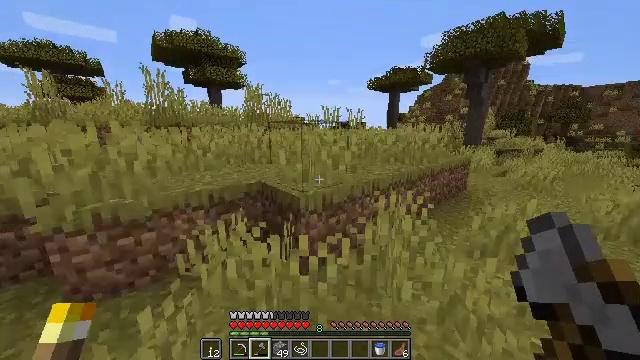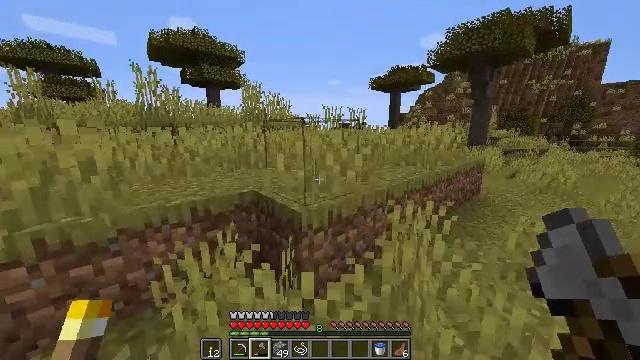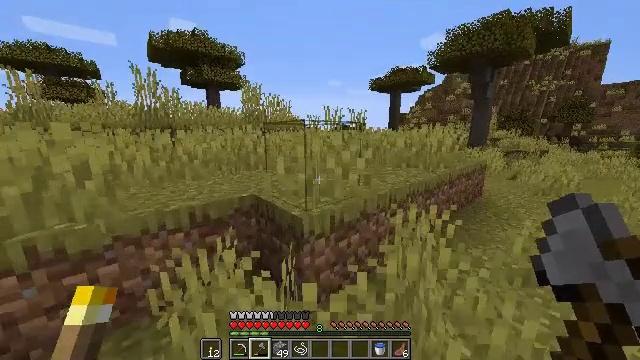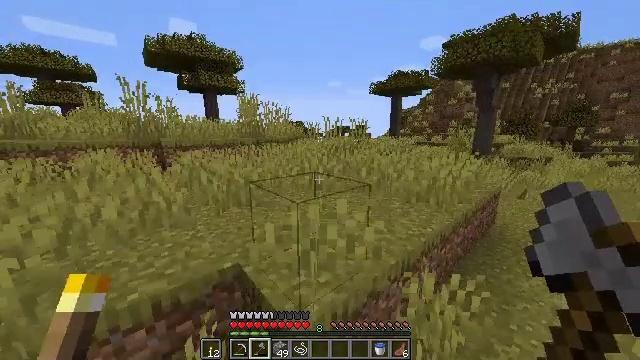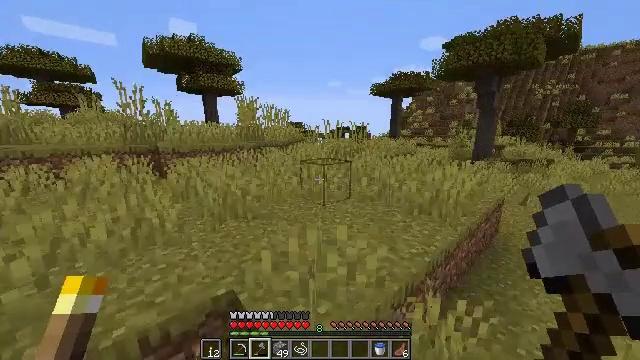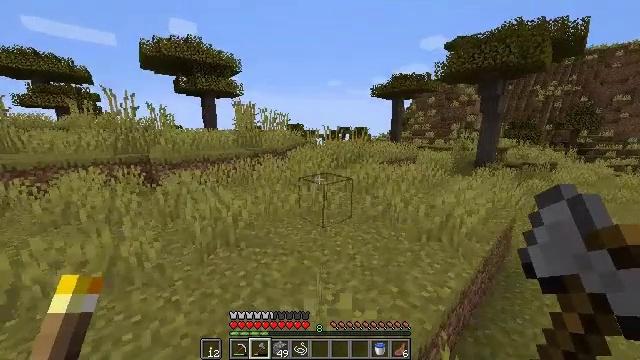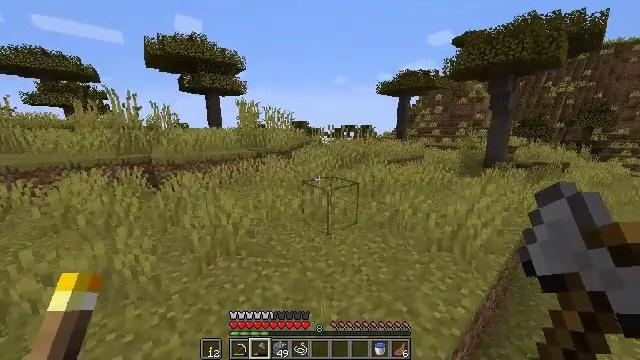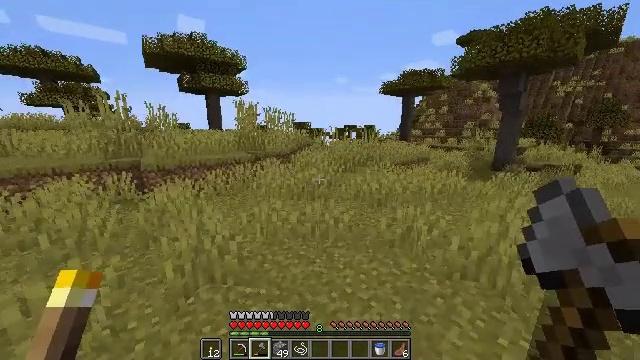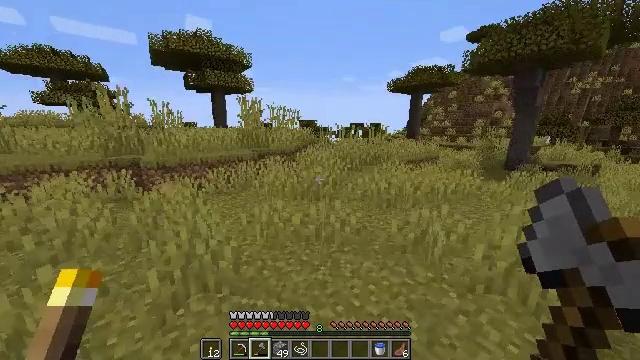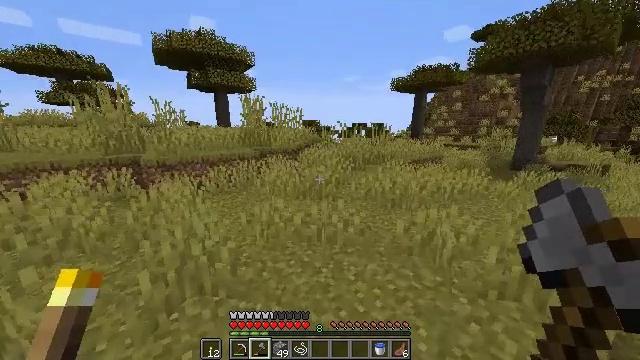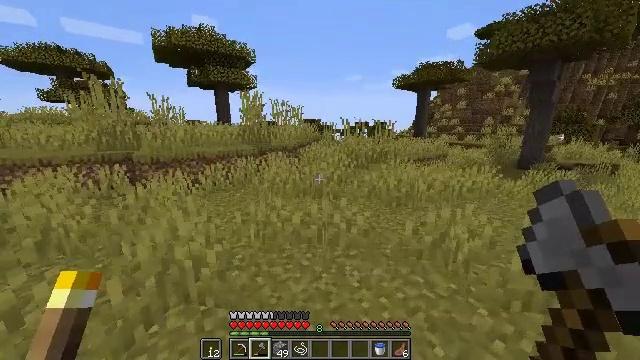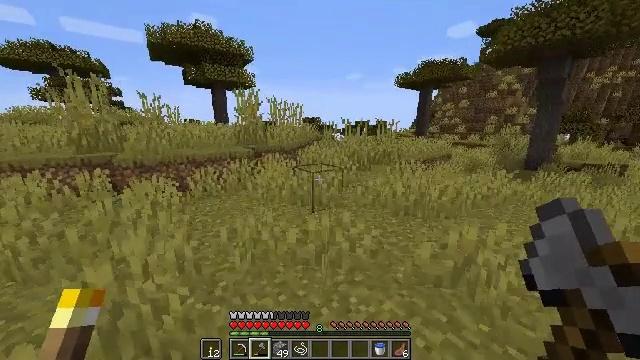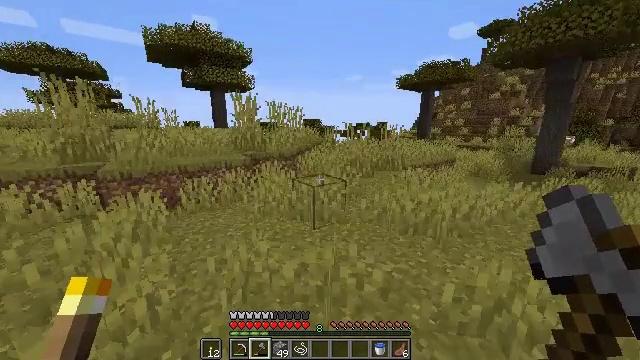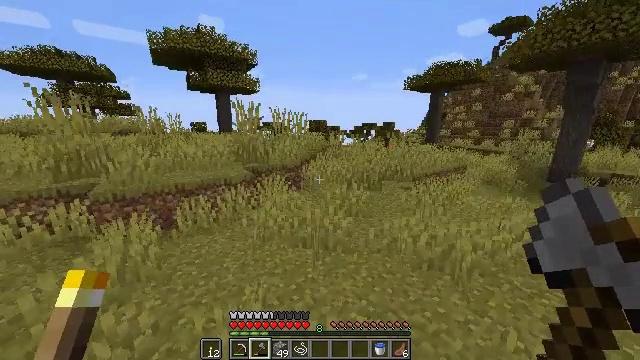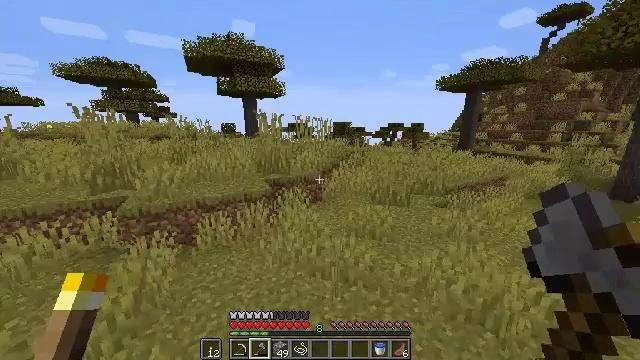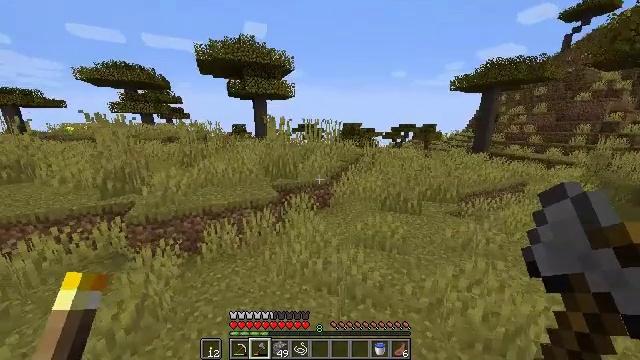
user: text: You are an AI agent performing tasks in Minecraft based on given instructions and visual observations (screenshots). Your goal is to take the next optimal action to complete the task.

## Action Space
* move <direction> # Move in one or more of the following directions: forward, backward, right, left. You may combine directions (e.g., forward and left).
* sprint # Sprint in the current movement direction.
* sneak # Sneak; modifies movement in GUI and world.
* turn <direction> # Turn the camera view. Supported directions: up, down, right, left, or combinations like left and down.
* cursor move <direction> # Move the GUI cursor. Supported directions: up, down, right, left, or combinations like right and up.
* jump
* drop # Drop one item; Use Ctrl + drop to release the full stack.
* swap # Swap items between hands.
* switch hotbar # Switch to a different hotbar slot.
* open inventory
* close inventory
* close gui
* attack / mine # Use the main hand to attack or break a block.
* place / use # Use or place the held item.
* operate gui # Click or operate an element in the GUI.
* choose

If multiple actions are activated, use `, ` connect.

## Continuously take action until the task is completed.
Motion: motion action
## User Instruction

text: Attack the orange carpet to remove it.
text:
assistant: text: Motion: move forward, sprint, attack / mine
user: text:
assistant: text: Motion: move forward, sprint, attack / mine, jump
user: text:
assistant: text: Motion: move forward, sprint, attack / mine, jump
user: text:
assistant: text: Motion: move forward, sprint, attack / mine, jump
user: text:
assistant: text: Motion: move forward, sprint, attack / mine, jump
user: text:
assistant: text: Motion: move forward, sprint, turn left, attack / mine, jump
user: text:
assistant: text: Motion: move forward, sprint, attack / mine, jump
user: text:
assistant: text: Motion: move forward, sprint, turn left, attack / mine, jump
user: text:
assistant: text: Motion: move forward, sprint, attack / mine, jump
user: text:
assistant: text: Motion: move forward, sprint, attack / mine, jump
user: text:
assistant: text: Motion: move forward, sprint, attack / mine, jump
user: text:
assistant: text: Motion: move forward, sprint, attack / mine, jump
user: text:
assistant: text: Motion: move forward, sprint, turn left, attack / mine, jump
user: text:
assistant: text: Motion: move forward, sprint, turn left, attack / mine, jump
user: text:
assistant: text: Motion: move forward, sprint, turn left, attack / mine, jump
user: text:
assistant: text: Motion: move forward, sprint, turn left, attack / mine, jump
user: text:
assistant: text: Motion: move forward, sprint, attack / mine, jump
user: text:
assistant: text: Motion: move forward, sprint, attack / mine, jump
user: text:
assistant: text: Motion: move forward, sprint, attack / mine, jump
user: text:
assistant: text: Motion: move forward, sprint, attack / mine
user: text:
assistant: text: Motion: move forward, sprint, turn left, attack / mine
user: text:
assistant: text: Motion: move forward, sprint, turn left, attack / mine
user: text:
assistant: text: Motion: move forward, sprint, turn left, attack / mine
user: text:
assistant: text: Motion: move forward, sprint, attack / mine
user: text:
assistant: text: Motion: move forward, sprint, attack / mine
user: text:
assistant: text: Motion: move forward, sprint, attack / mine
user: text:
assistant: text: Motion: move forward, sprint, attack / mine
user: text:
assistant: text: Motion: move forward, sprint, attack / mine, jump
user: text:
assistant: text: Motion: move forward, sprint, attack / mine, jump
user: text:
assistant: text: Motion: move forward, sprint, attack / mine, jump